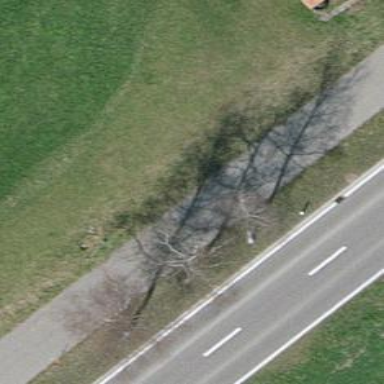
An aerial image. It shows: Urban tree adds touch of nature to the surroundings.